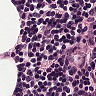
Metastatic tissue present: no